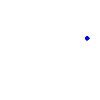
Particle: kaon